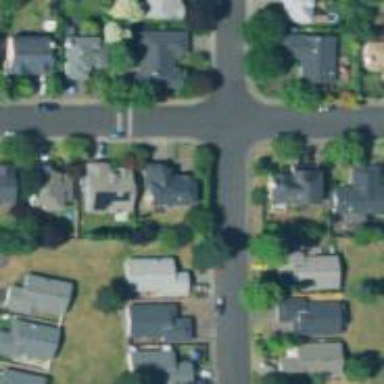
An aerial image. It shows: Residential road with sidewalk on the left side.